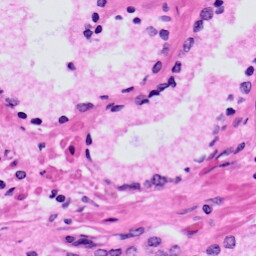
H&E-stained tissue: Prostate